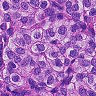
Metastatic tissue present: yes